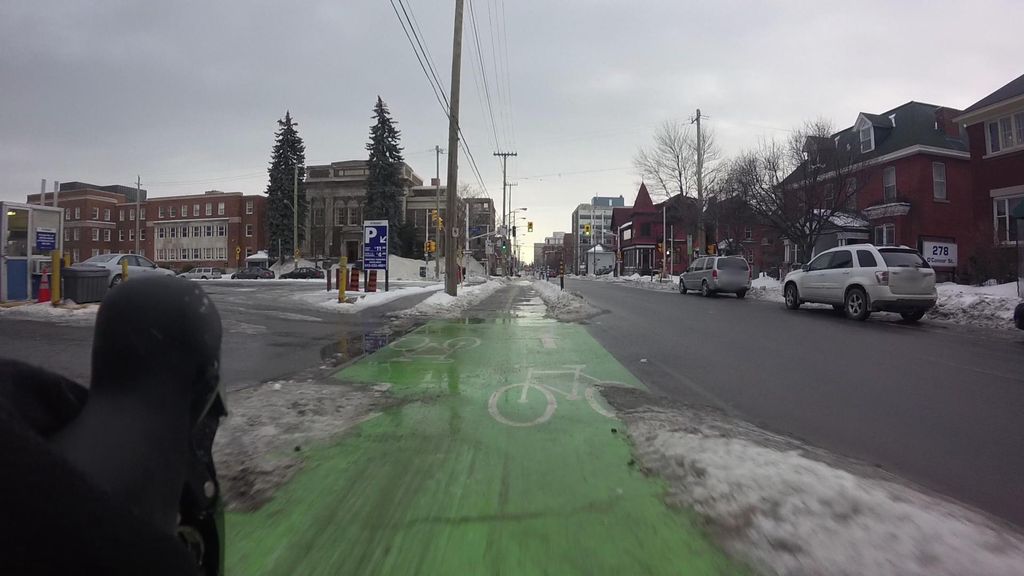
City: ottawa-gatineau